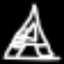
Label: The Eiffel Tower